Field crop: maize
Growth stage: 2
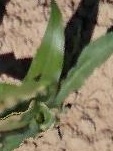
Species: maize